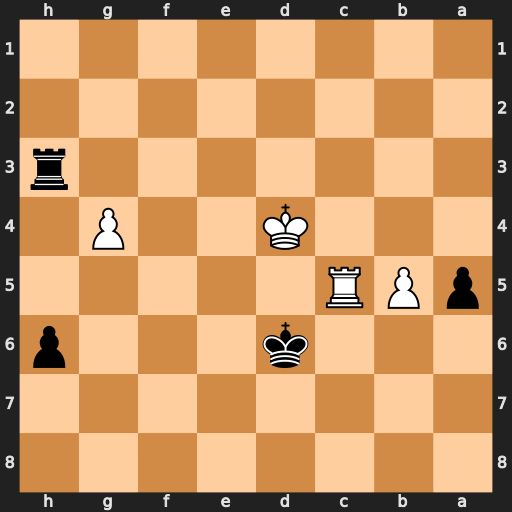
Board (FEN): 8/8/3k3p/pPR5/3K2P1/7r/8/8
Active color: b
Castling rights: -
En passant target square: -
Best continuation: Rd3+ Kc4 Rc3+ Kxc3 Kxc5